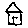
Label: house